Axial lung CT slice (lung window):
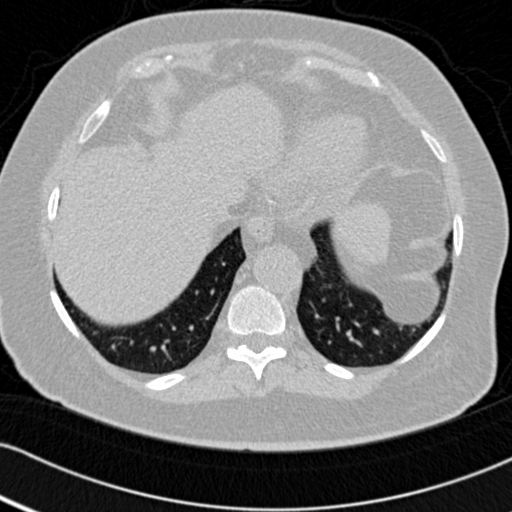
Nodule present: no